The image is a 2-D grayscale rendering of a rotating-machine vibration signal (signal-to-image). Determine the machine's mechanical condition. Answer with exactly one of: normal, misalignment, unbalance, looseness.
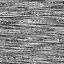
Answer: misalignment